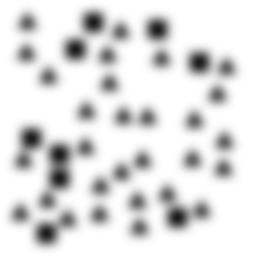
Squares: 9
Triangles: 29
Stars: 0
Total shapes: 38